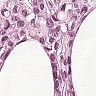
Metastatic tissue present: yes